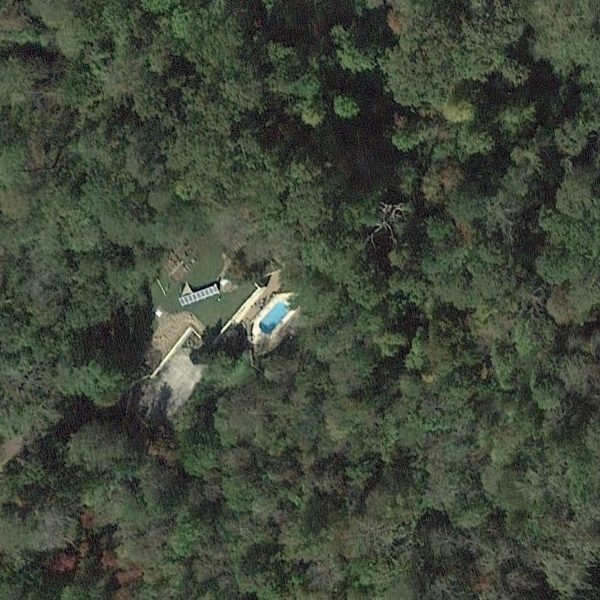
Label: SparseResidential